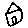
Label: house